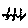
Label: zigzag